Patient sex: F
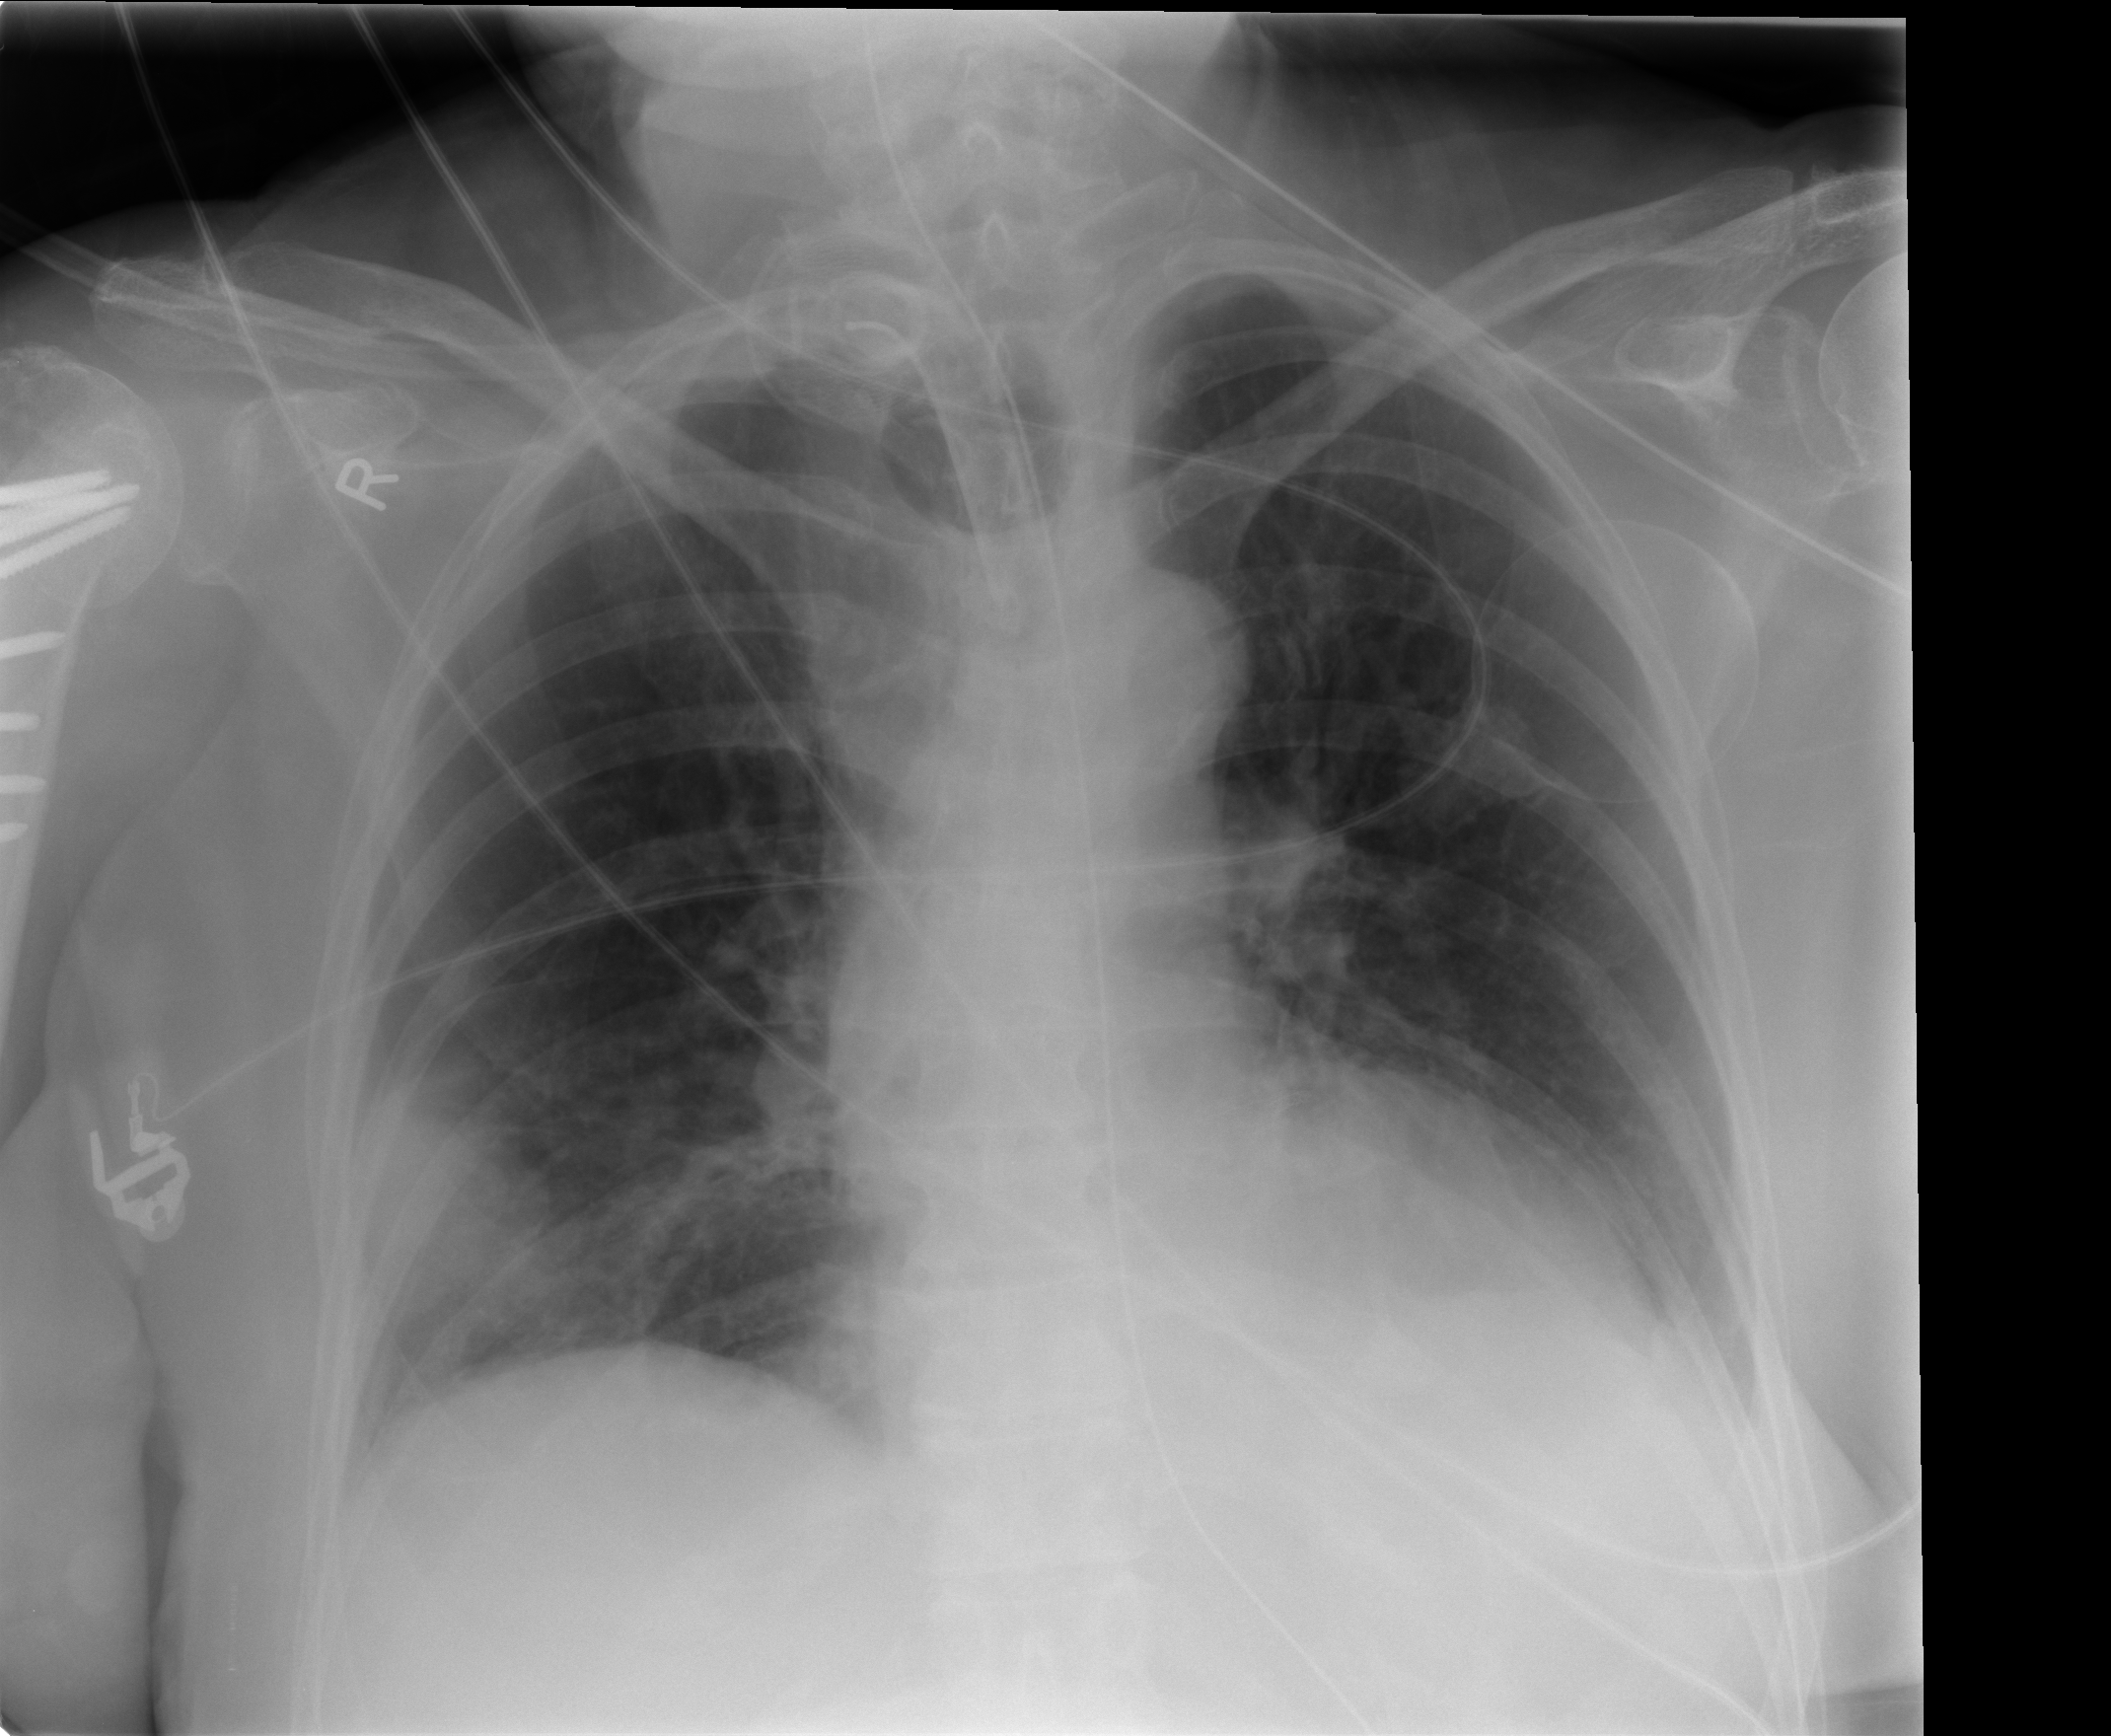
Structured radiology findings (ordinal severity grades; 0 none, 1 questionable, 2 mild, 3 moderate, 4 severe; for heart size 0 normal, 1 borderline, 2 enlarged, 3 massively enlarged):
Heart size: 0
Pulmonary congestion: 0
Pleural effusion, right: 2
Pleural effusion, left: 1
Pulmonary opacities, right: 2
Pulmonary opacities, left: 0
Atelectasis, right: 2
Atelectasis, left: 1